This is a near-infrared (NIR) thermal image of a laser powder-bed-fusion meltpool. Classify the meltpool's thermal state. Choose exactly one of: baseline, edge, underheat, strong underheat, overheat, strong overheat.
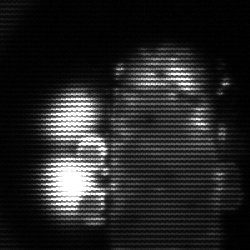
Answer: strong underheat